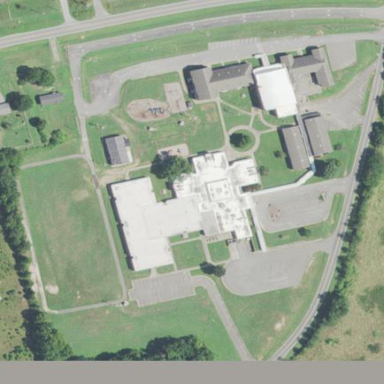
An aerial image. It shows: School.